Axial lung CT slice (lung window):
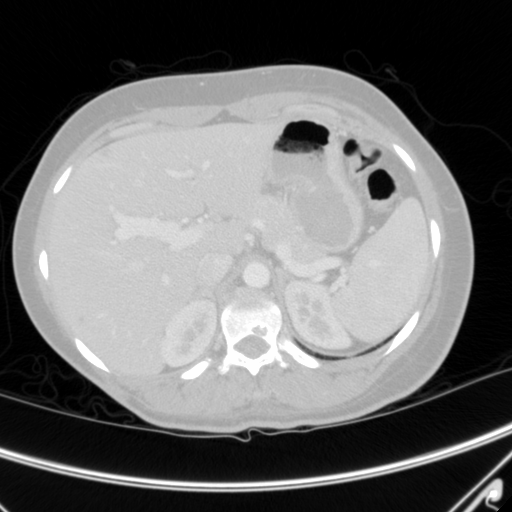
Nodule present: no